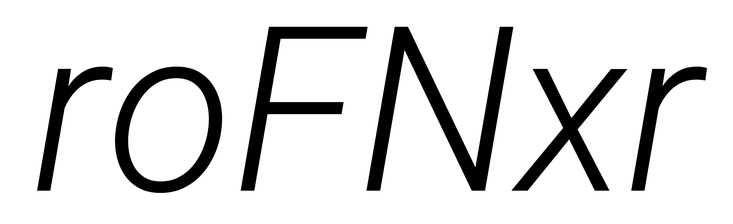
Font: Roboto-Italic_Light_Italic